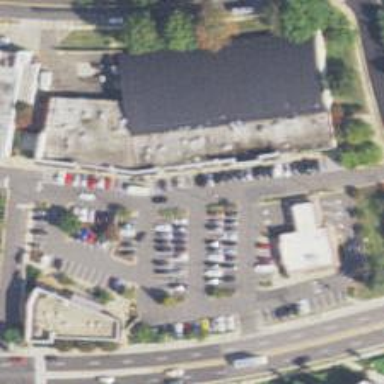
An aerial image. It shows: Veterinary facility.